This is a demodulated (Hilbert-envelope) spectrum computed from a bearing vibration snapshot; the dashed markers indicate where each bearing fault type would appear (BPFO, BPFI, BSF, FTF). Diagnose the bearing from this image, choosing from: normal, inner_race, outer_race, ball.
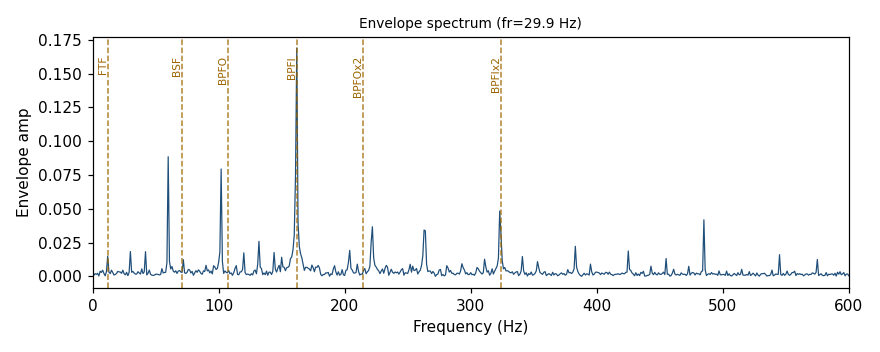
Answer: inner_race